Question: '''
<div id="menuItems">
<a href="#"><img src="package.svg" alt="Sklad"><span> Sklad<span></a>
<a href="#"><img src="report.svg" alt="Sklad"><span> Otchety</span></a>
<a href="#"><img src="worker.svg" alt="Sklad"><span> Personal</span></a>
</div>
var menuText = document.getElementById("menuItems").getElementsByTagName("a");
for(var i in menuText){
var element = menuText[i];
var text = element.getElementsByTagName("span")[0];
text.style.display = isMenuShort ? "none" : "inline";
}
'''
element is not a list. What I'm doing wrong?
And my post
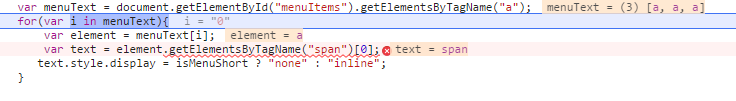
Answer: > Use 'for-loop' instead of <URL> loop to iterate 'array' or array-like collection.
'for-in' loop iterates enumerable-properties which are -
- - - - - -
Hence loop is being iterated '6' times and 'getElementsByTagName' of 'menuText' other than '0, 1, 2' is 'undefined'.
Also refer <URL>
'''
var menuText = document.getElementById("menuItems").getElementsByTagName("a");
for (var i = 0; i < menuText.length; i++) {
var element = menuText[i];
var text = element.getElementsByTagName("span")[0];
console.log(text);
}
'''
'''
<div id="menuItems">
<a href="#"><img src="package.svg" alt="Sklad"><span> Sklad</span></a>
<a href="#"><img src="report.svg" alt="Sklad"><span> Otchety</span></a>
<a href="#"><img src="worker.svg" alt="Sklad"><span> Personal</span></a>
</div>
'''